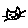
Label: cat